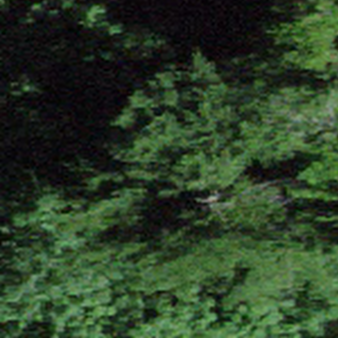
Label: other